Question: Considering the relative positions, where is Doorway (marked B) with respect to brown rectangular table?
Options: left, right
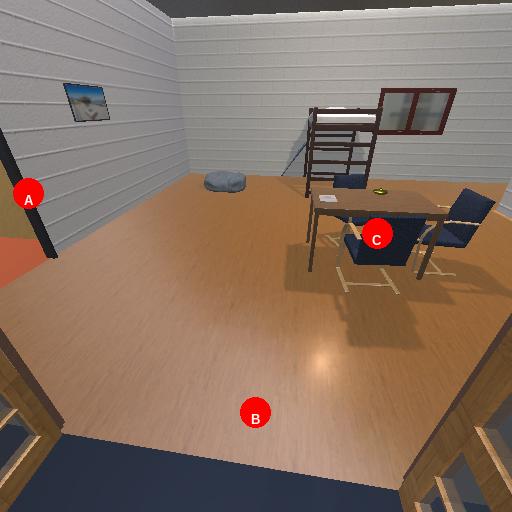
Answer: left